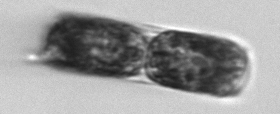
Label: Hemiaulus